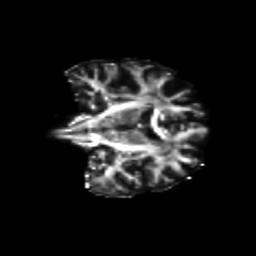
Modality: FA
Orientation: coronal
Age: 61
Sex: female
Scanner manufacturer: siemens
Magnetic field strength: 3 T
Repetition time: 8.6 s
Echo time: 0.095 s